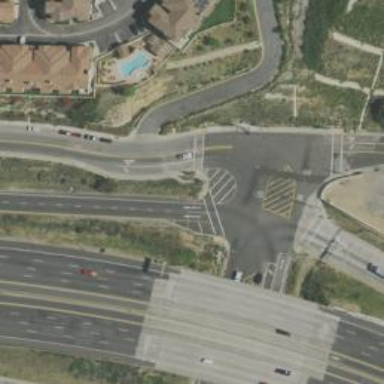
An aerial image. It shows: Marked road crossing with lines.